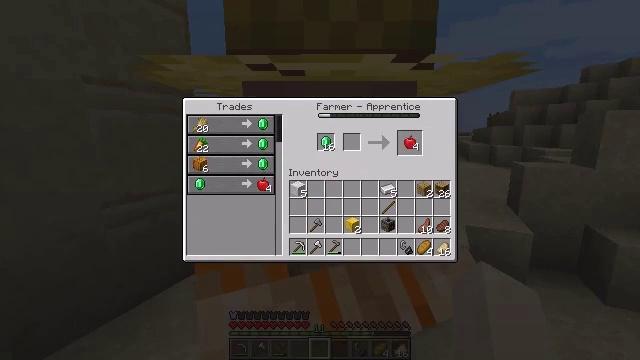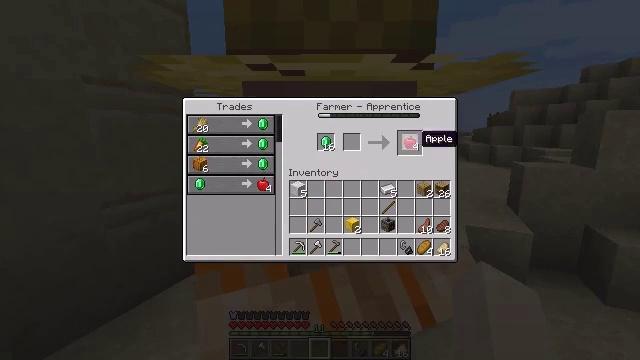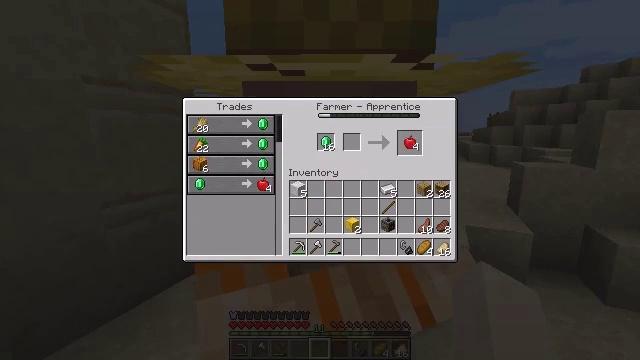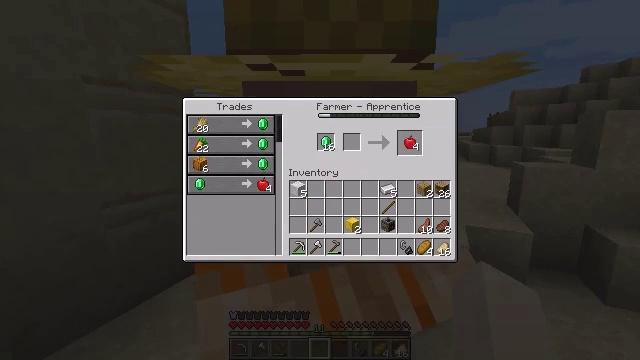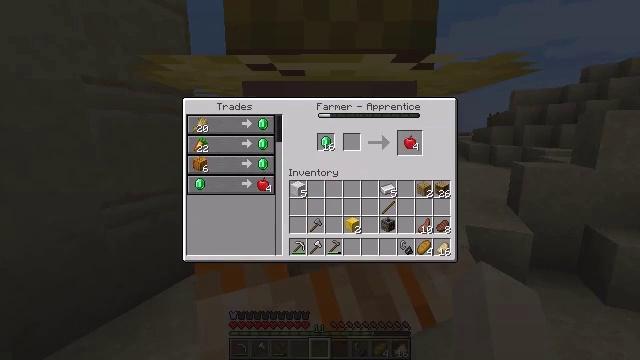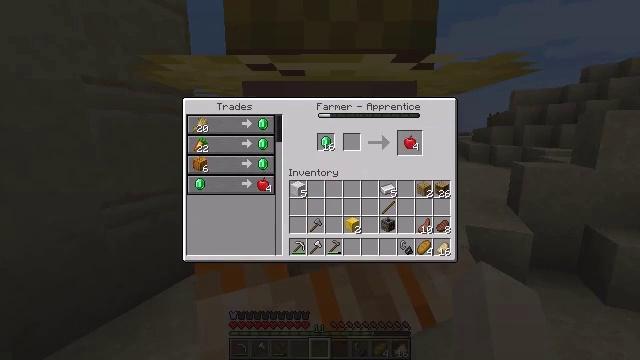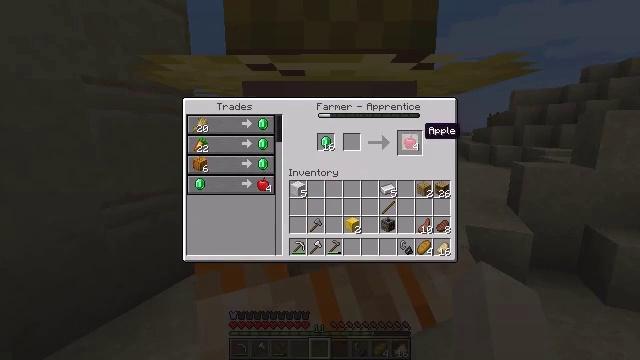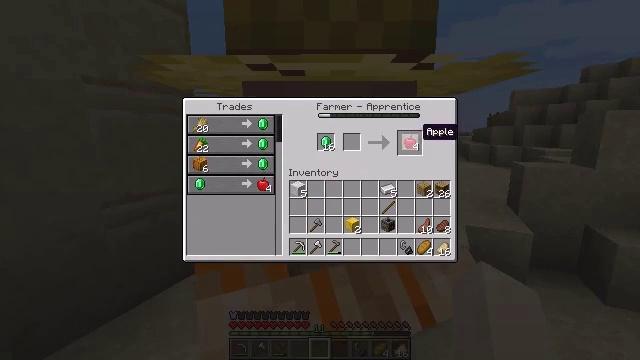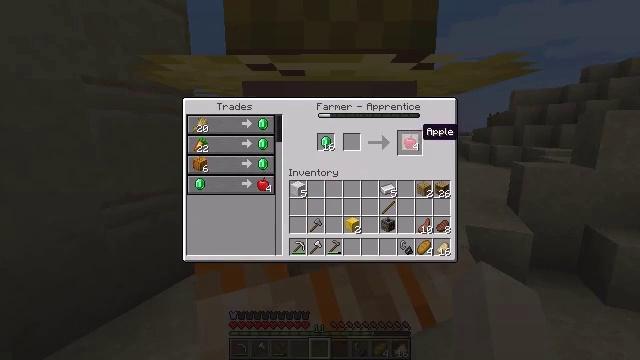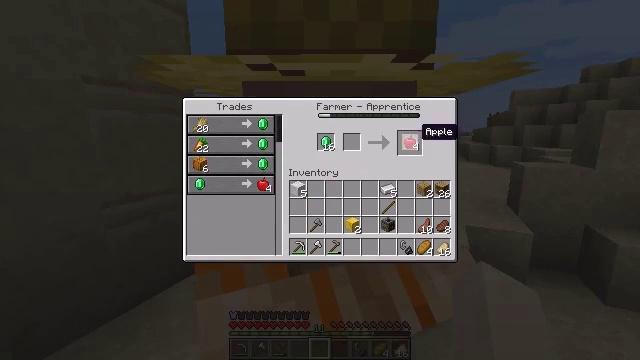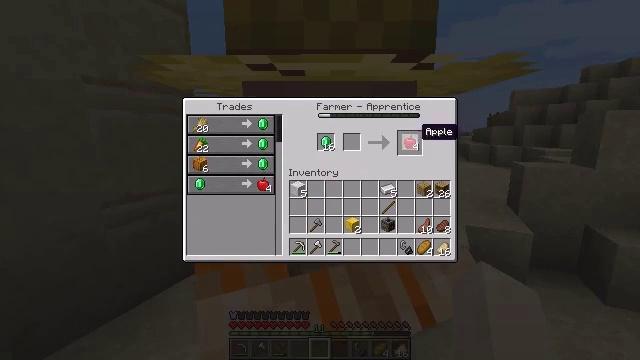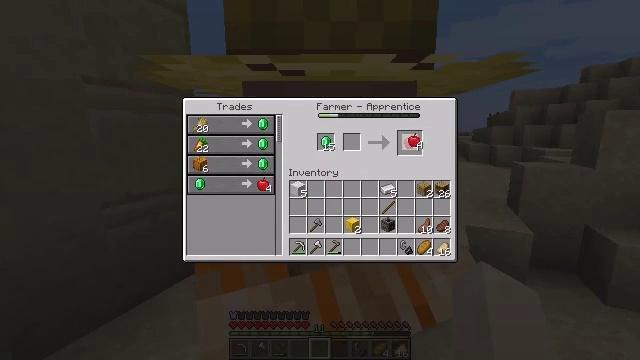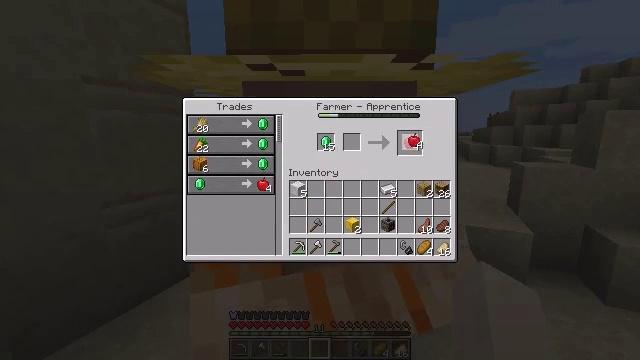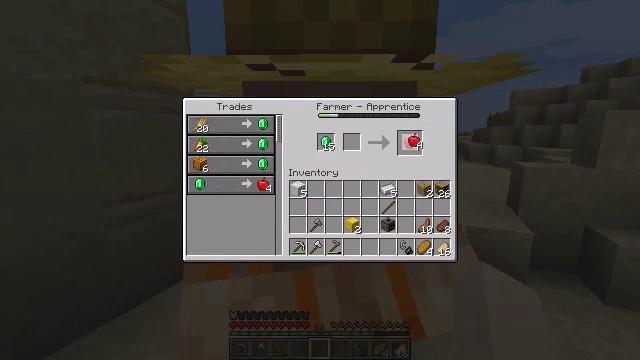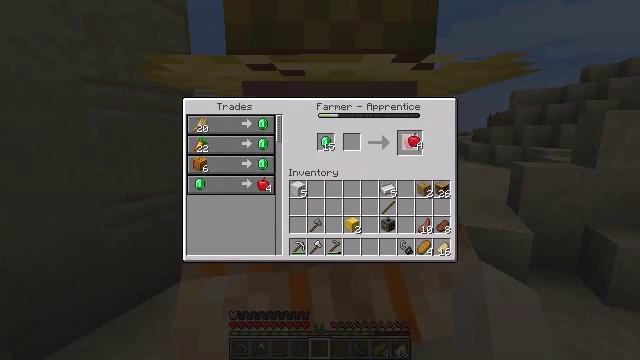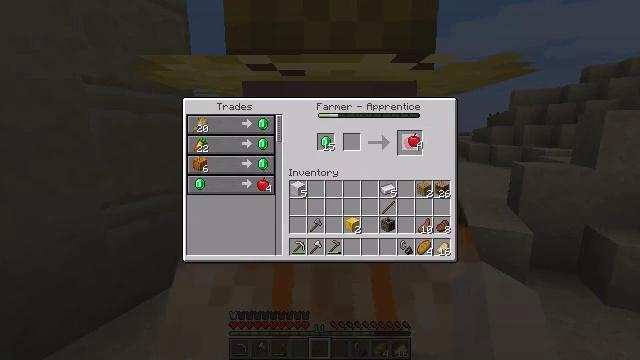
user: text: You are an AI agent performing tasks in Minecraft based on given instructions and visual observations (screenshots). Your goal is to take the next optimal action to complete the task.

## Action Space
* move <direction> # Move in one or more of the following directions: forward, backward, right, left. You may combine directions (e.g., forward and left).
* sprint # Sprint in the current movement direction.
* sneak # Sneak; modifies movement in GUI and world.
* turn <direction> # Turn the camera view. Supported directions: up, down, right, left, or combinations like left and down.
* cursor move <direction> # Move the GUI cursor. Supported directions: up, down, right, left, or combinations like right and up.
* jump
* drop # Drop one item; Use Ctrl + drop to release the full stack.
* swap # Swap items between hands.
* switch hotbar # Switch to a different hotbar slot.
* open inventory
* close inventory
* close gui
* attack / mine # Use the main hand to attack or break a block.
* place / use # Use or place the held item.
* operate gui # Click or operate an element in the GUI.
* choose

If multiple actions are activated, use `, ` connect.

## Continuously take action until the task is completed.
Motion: motion action
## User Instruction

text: Open a crafting table to craft an apple.
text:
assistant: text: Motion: cursor move right and up
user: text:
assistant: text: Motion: cursor move right and up
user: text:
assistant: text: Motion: no_op
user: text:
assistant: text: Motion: no_op
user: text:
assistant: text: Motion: no_op
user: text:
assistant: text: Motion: cursor move left
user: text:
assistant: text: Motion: no_op
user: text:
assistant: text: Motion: no_op
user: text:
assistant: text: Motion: no_op
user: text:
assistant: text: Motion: no_op
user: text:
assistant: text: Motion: operate gui
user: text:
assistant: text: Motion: operate gui
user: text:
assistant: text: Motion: operate gui
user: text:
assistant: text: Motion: no_op
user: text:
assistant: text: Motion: no_op
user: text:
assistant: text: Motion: no_op